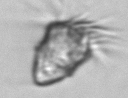
Label: Strombidium_morphotype1